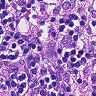
Metastatic tissue present: no